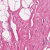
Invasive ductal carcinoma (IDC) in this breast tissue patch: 0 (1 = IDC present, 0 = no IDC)